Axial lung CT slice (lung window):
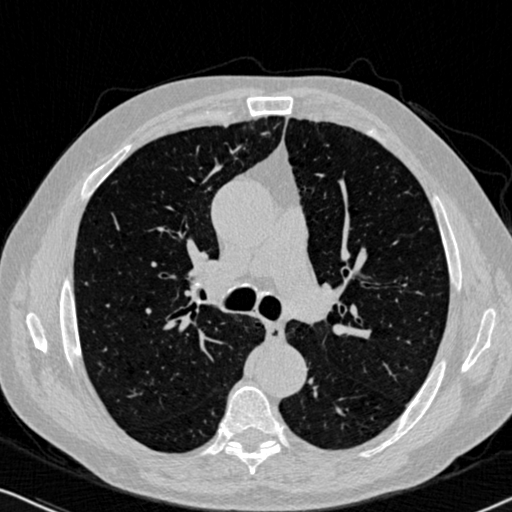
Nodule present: no